Field crop: maize
Growth stage: 2
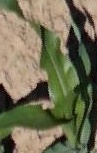
Species: maize